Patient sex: M
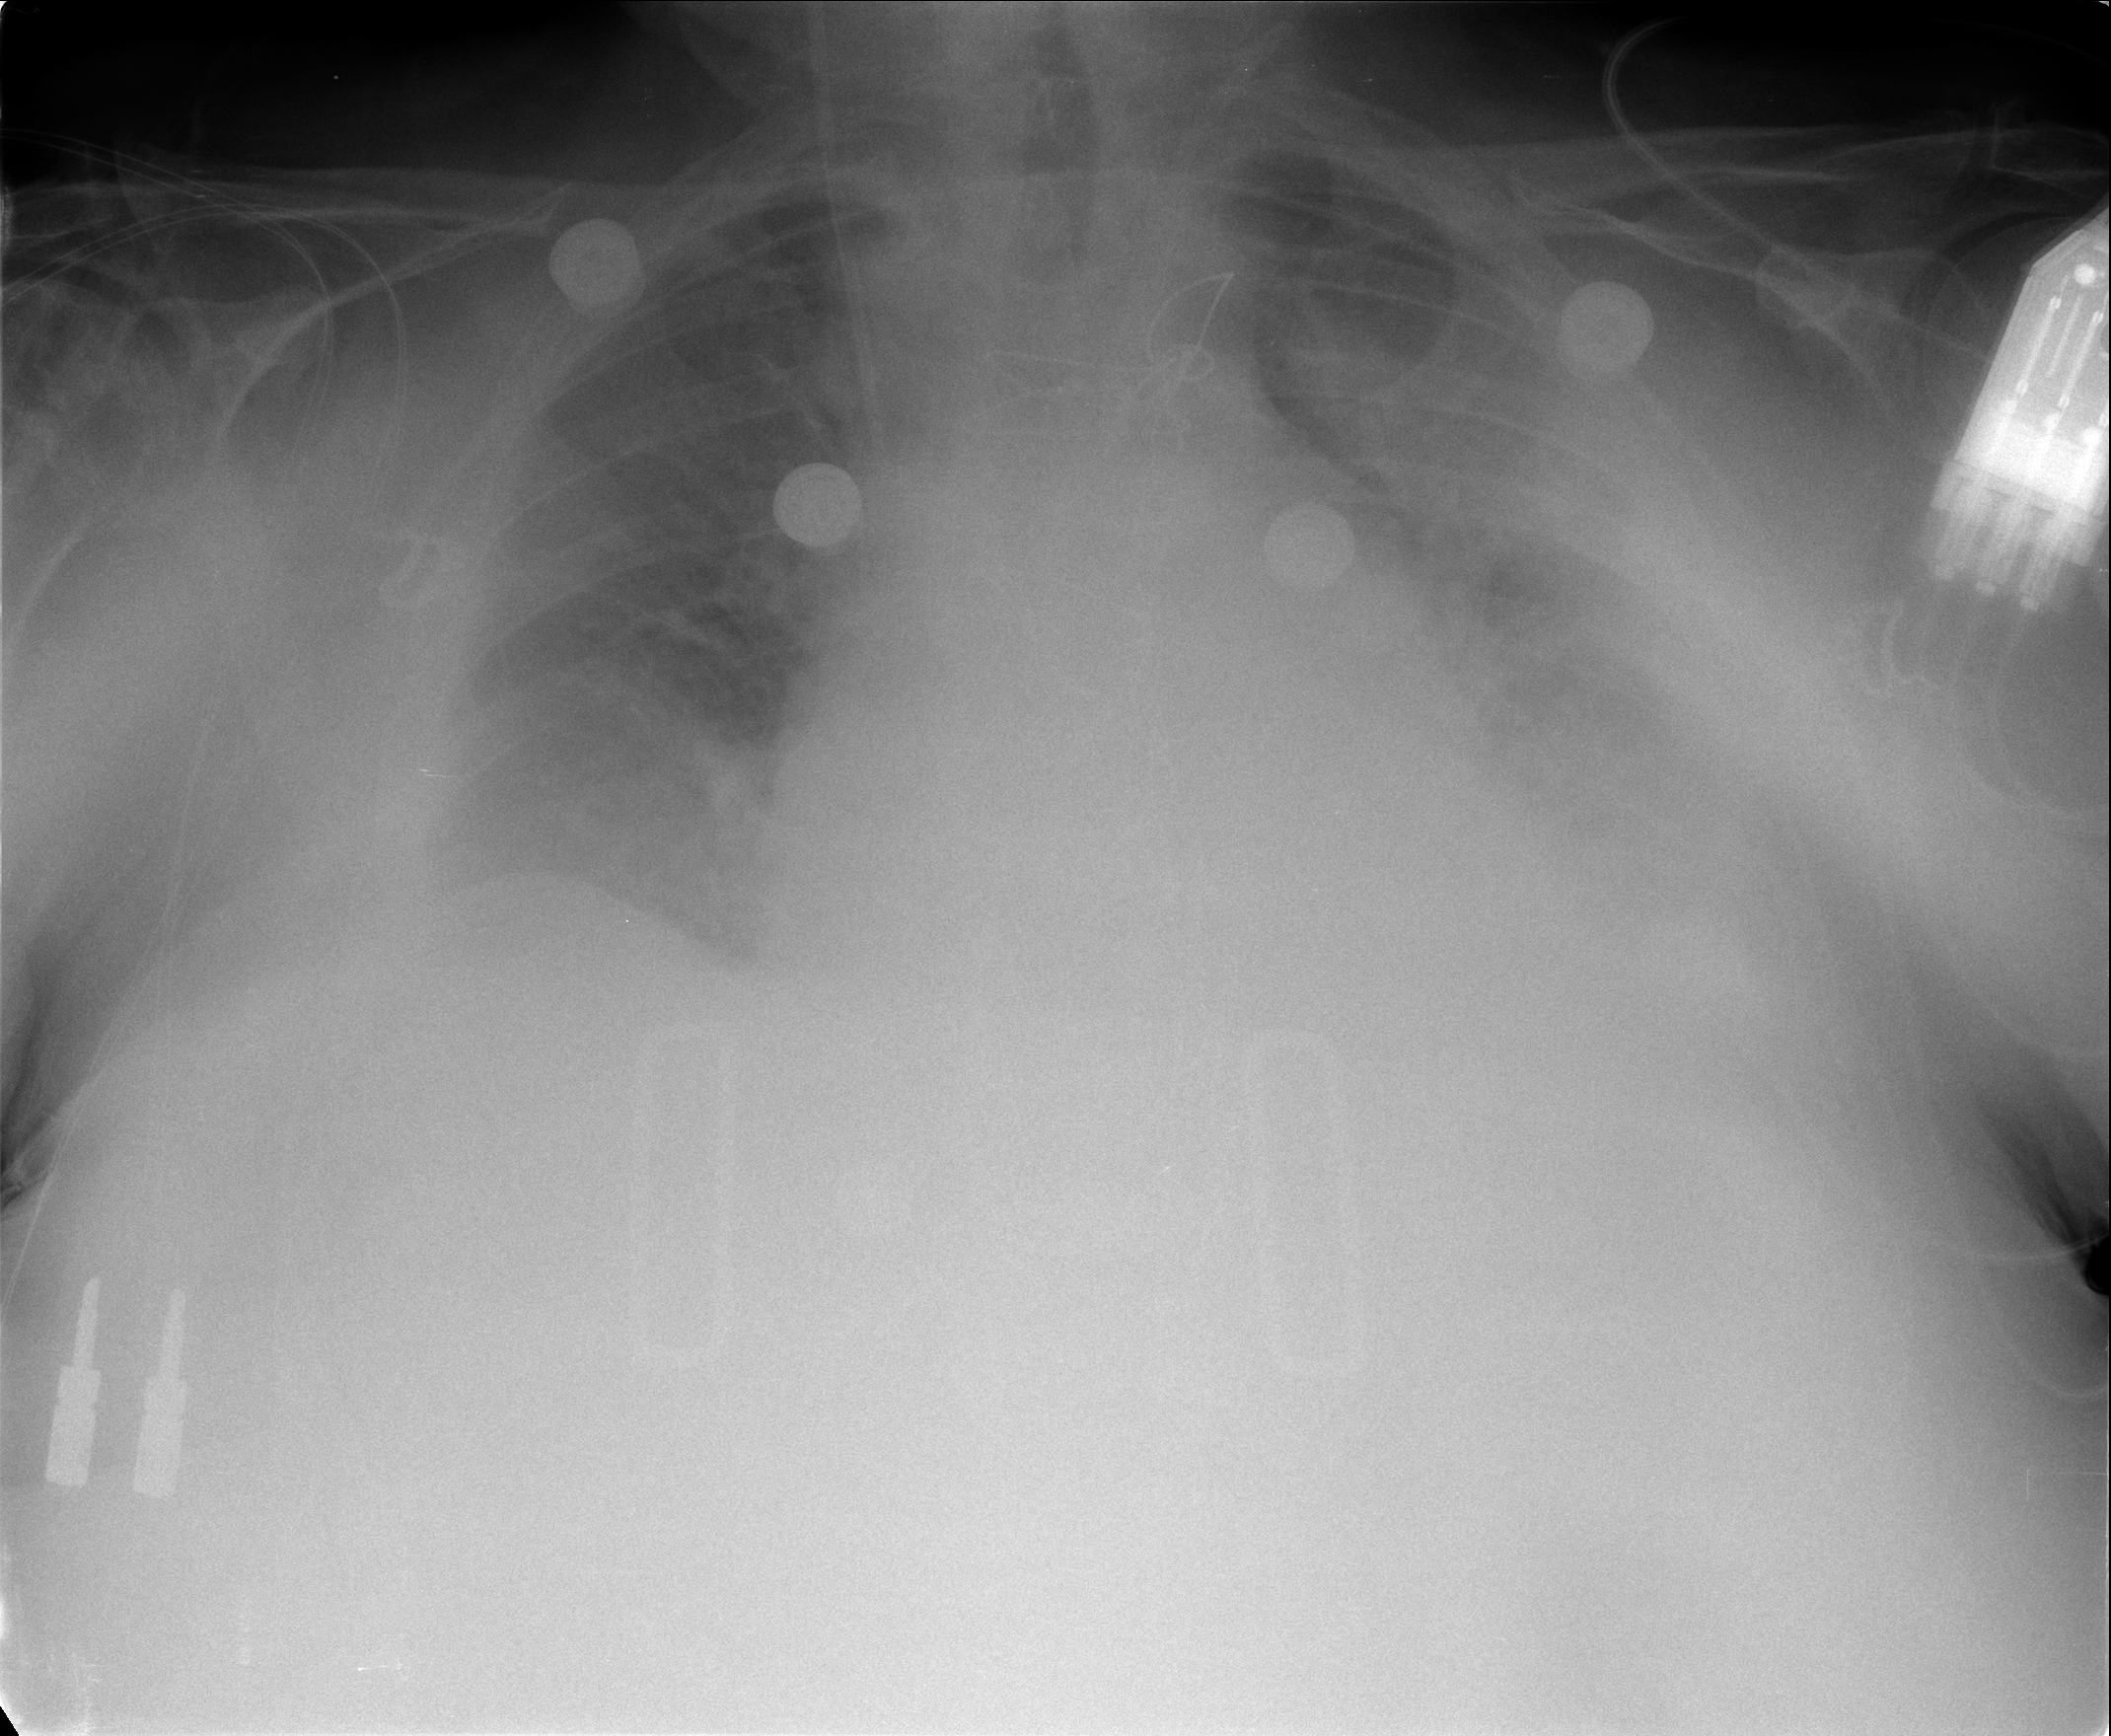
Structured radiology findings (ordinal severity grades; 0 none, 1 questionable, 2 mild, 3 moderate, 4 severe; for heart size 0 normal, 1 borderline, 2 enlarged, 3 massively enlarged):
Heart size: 2
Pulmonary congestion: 2
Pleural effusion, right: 2
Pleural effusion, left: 2
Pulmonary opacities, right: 3
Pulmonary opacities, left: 3
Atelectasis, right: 2
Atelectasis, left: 2